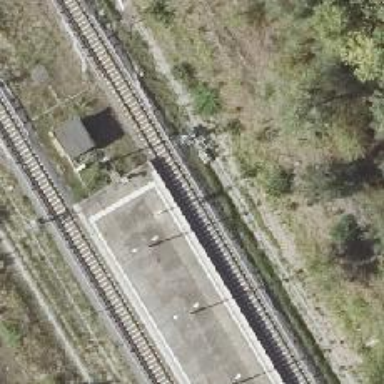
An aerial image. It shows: Stop for light rail public transport at railway station.